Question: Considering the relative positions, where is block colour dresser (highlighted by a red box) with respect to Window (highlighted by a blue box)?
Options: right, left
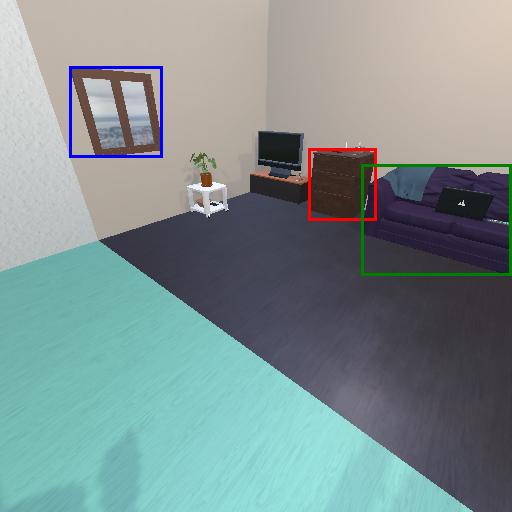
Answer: right